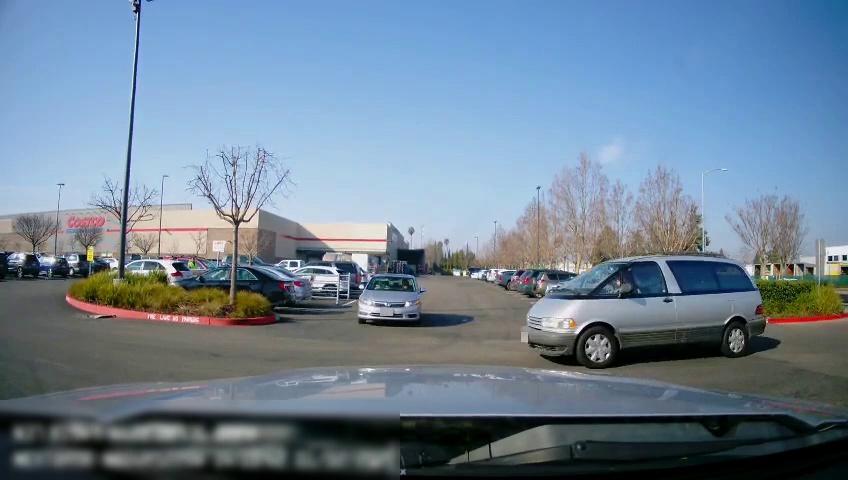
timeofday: Day
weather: Sunny
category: Drivable Space
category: Vehicles | Van
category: Vehicles | Car
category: Vehicles | Car
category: Vehicles | SUV
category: Vehicles | SUV
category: Vehicles | SUV
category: Vehicles | Truck
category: Vehicles | Car
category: Vehicles | Car
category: Vehicles | SUV
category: Vehicles | SUV
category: Vehicles | Truck
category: Vehicles | SUV
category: Vehicles | SUV
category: Vehicles | Truck
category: Vehicles | Truck
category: Vehicles | SUV
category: Vehicles | SUV
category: Vehicles | SUV
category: Vehicles | SUV
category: Vehicles | Car
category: Vehicles | Car
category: Pedestrians
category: Traffic | Signs
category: Traffic | Signs